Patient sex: M
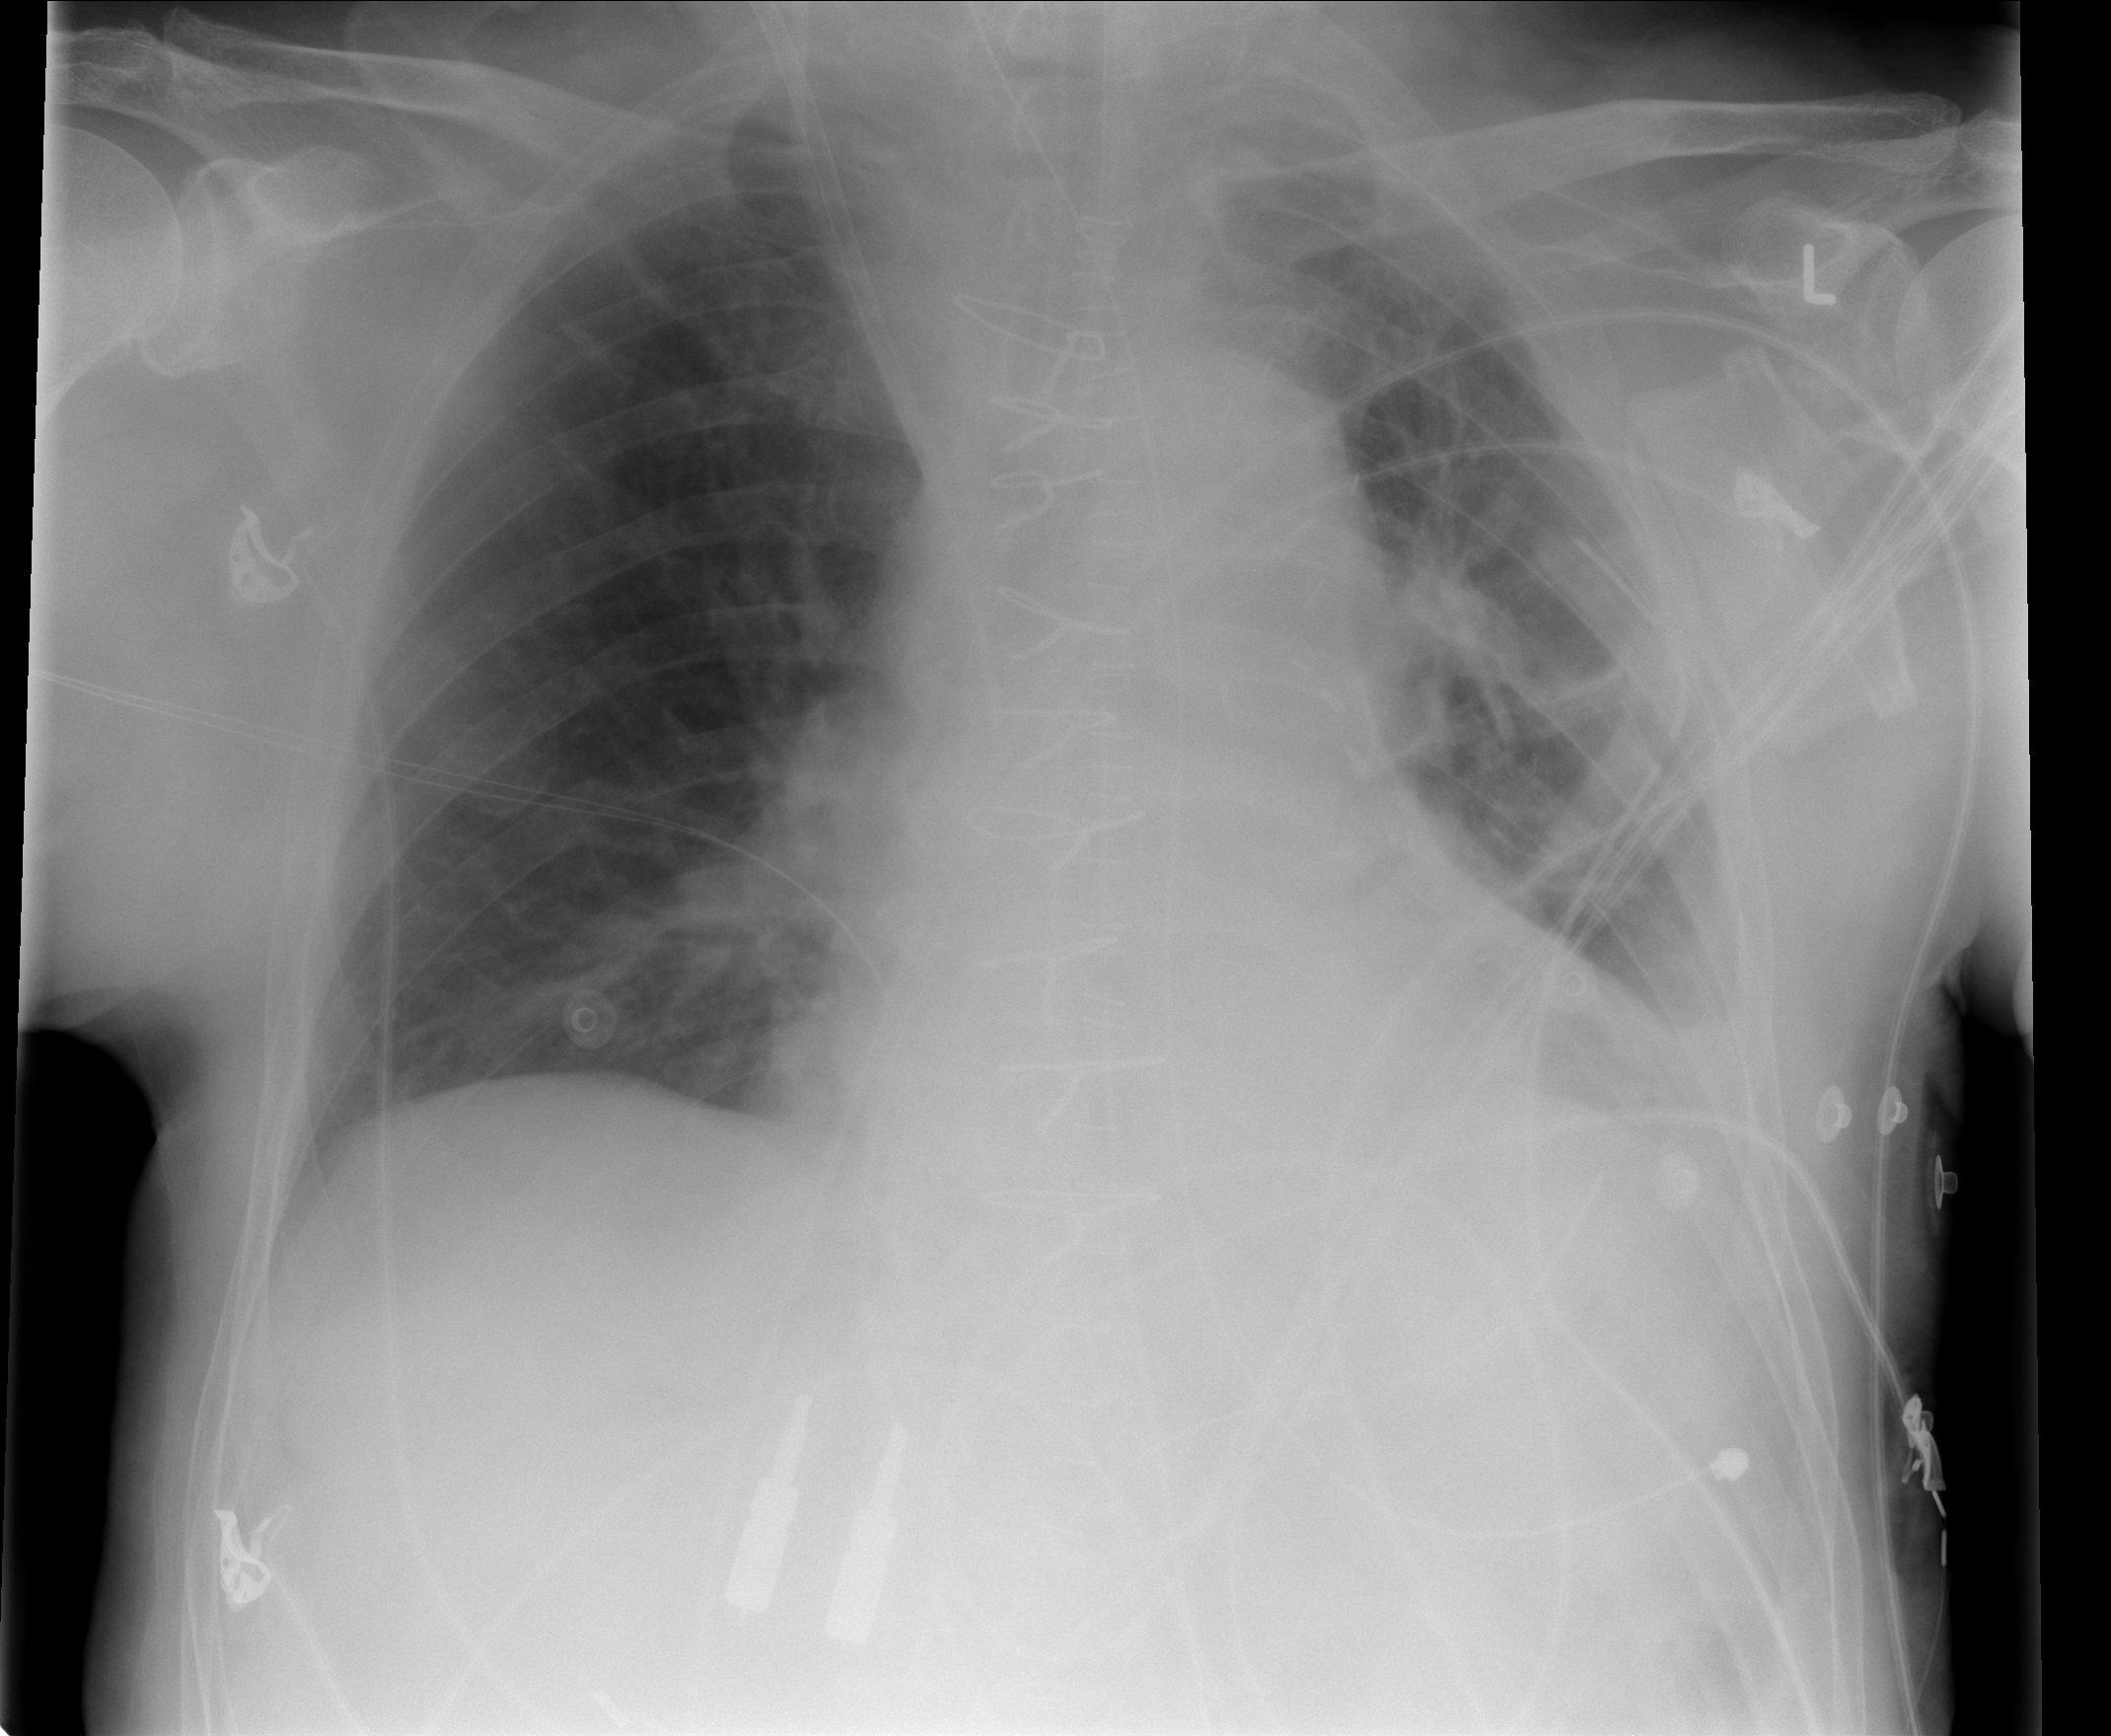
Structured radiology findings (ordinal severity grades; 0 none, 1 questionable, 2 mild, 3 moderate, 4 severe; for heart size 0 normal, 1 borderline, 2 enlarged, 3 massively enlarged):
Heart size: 2
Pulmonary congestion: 2
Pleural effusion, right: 0
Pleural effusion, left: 2
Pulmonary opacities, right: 2
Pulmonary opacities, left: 0
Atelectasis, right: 2
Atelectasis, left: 2